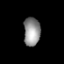
Tissue: prostate
Cell type: Myeloid cells
Senescence score: 0.7133
Nuclear area (px): 467
Mean DAPI intensity: 144.227